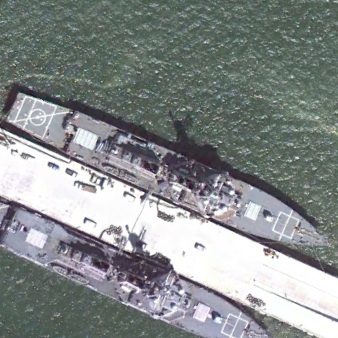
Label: destroyer